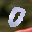
Label: 0